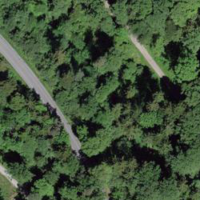
EUNIS habitat code: 44
Species observed at this site:
Cephalanthera damasonium